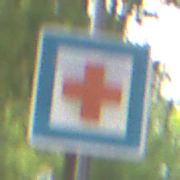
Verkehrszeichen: ErsteHilfe
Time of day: MorningAfternoon
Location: Outdoor (Urban)
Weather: Overcast
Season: NotSpecified
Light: Natural